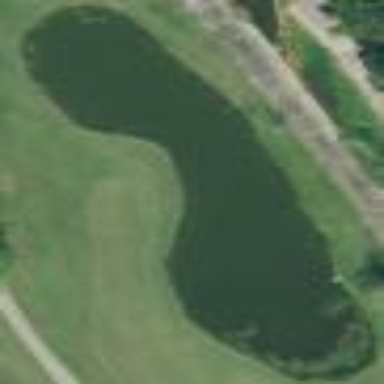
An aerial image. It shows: Water hazard on golf course. The hazard is natural water feature.